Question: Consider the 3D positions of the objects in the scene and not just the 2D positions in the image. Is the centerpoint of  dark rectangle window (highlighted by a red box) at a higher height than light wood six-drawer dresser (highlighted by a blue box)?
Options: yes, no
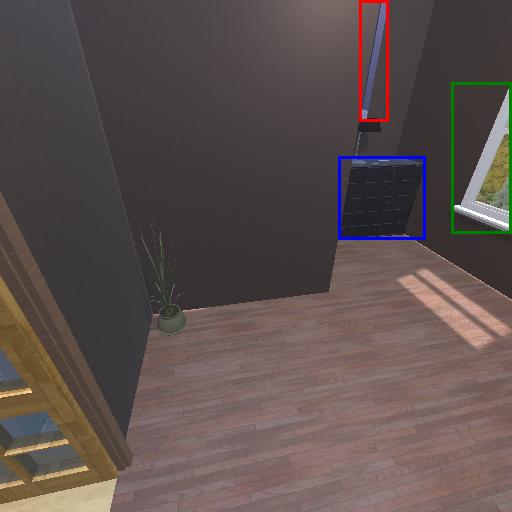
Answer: yes